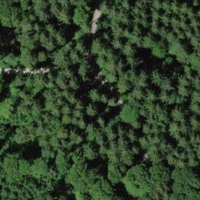
EUNIS habitat code: 43
Species observed at this site:
Oxalis acetosella